Interaction volume radius: 10 \u00c5
Interaction volume height: 10 \u00c5
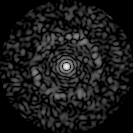
Disorder parameter: 0.868